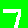
Digit: 7